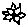
Label: flower